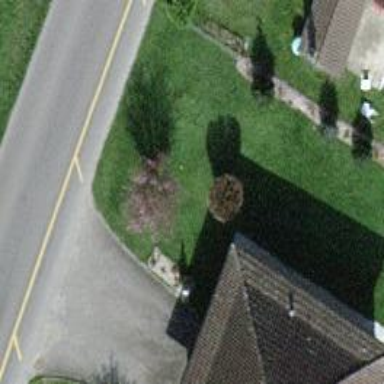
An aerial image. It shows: Hedge acting as barrier.